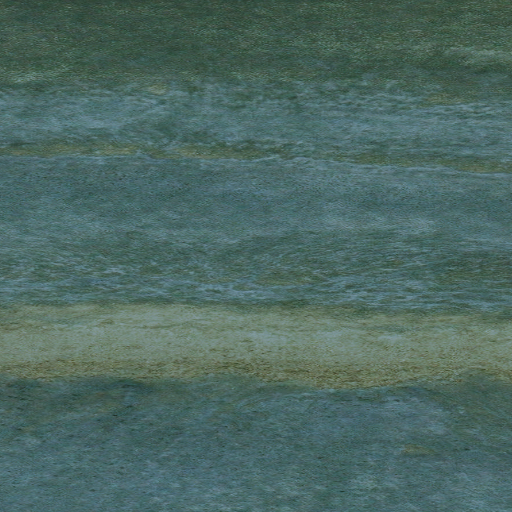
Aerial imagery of mountain in Alaska named Noonuklook Mountain containing only unknown